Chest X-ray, PA view. Patient: 22 years old, sex M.
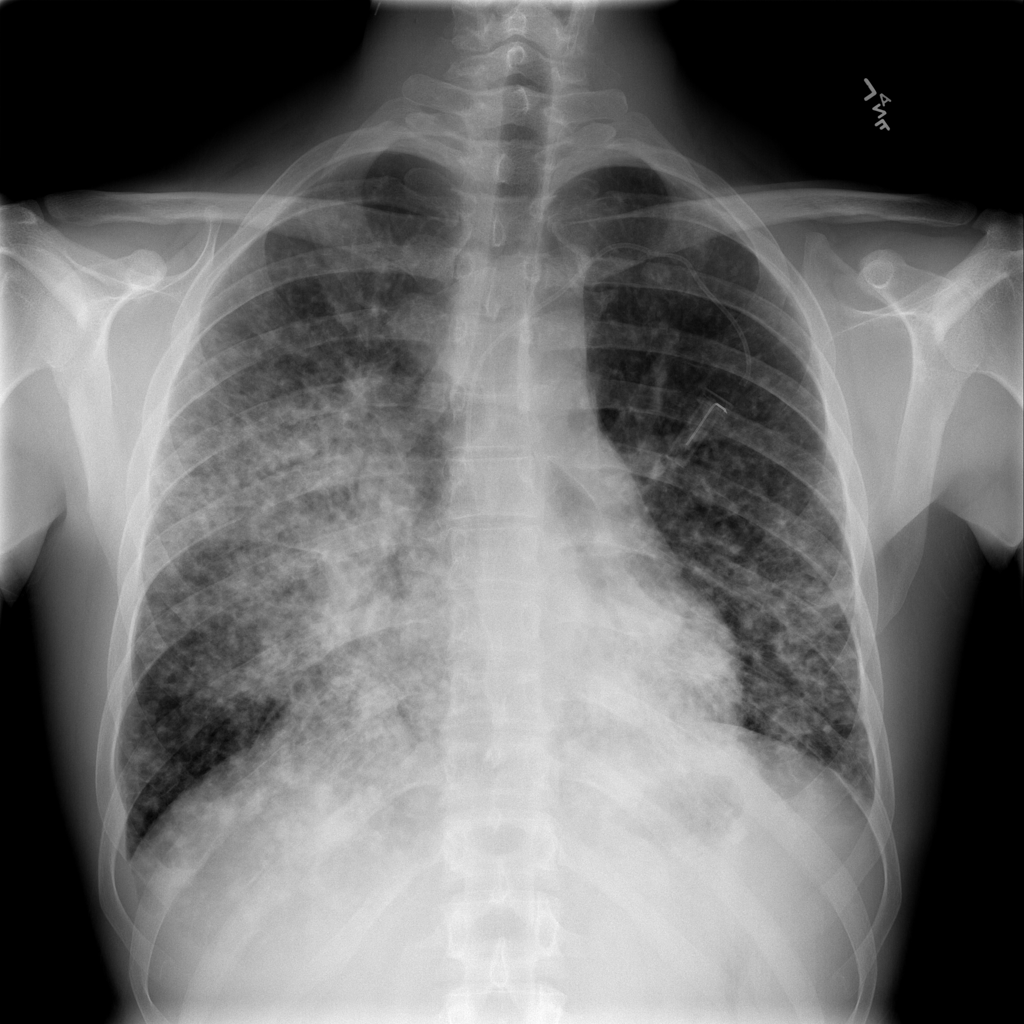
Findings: Consolidation, Nodule